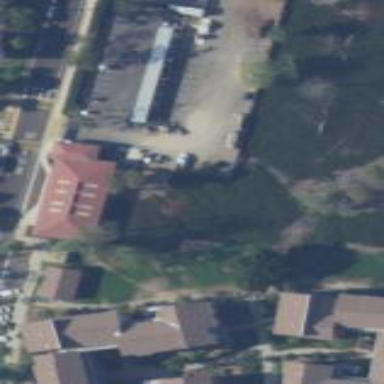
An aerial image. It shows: Community centre building.